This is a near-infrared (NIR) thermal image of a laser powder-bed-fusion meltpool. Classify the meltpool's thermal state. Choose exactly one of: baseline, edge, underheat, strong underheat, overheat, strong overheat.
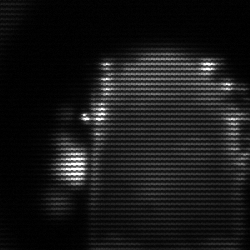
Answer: baseline